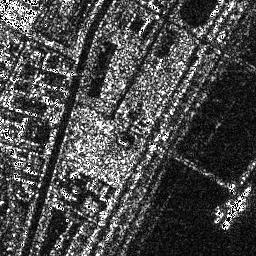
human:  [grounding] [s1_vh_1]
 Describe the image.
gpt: In the satellite image, there is  <ref>1 medium ship </ref> <box>[[86, 71, 97, 89, 0]]</box> located at bottom right.